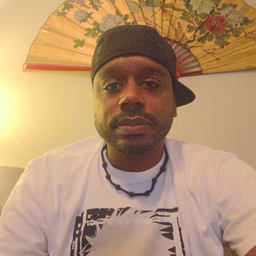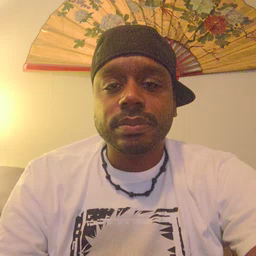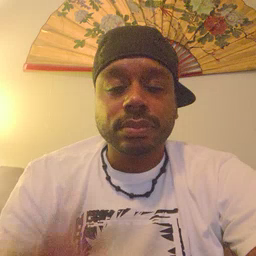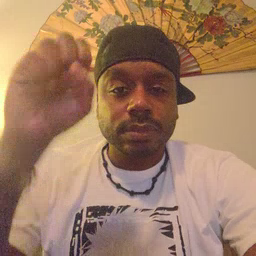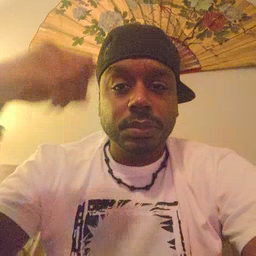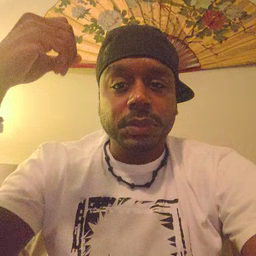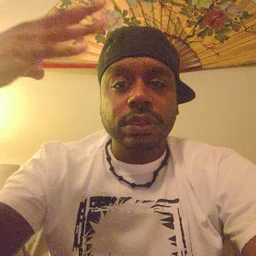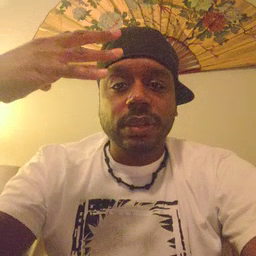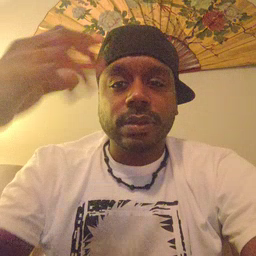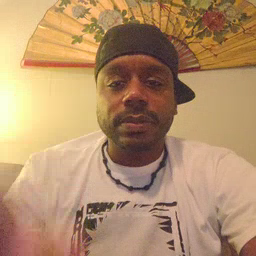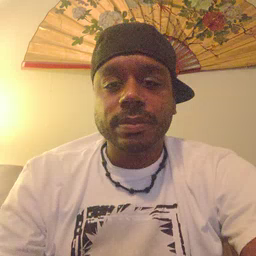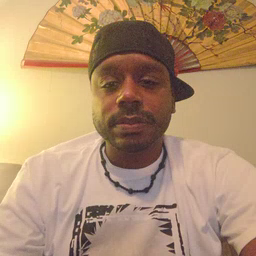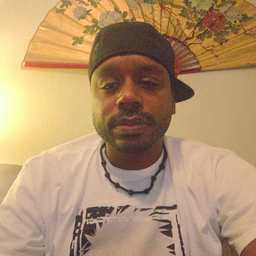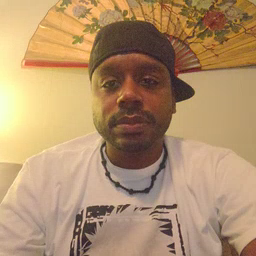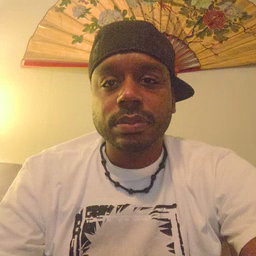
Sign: sun